Field crop: maize
Growth stage: 2
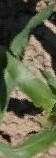
Species: maize